The plot is a signal-to-image rendering of a rotating shaft's vibration measurement. Diagnose the rotating machine from this image, choosing from: normal, misalignment, unbalance, looseness.
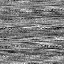
Answer: unbalance